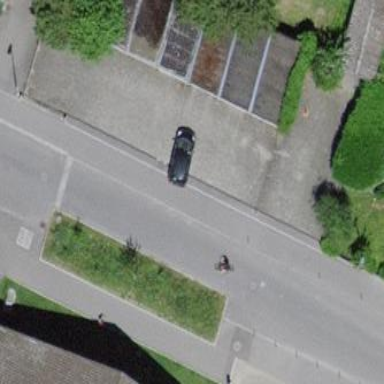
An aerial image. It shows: Garage with flat roof.